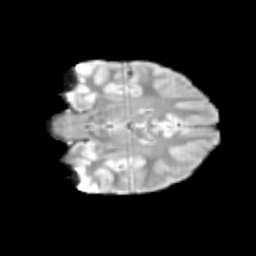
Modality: T2w
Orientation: coronal
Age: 11
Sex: male
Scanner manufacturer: siemens
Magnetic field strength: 3 T
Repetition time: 3.8 s
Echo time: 0.07 s